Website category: university
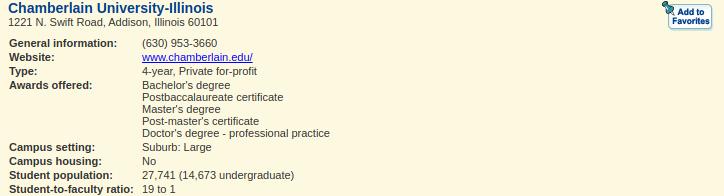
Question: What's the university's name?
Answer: Chamberlain University-Illinois

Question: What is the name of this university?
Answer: Chamberlain University-Illinois

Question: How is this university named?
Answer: Chamberlain University-Illinois

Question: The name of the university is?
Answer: Chamberlain University-Illinois

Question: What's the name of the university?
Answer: Chamberlain University-Illinois

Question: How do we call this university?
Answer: Chamberlain University-Illinois

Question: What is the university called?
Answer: Chamberlain University-Illinois

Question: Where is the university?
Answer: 1221 N. Swift Road, Addison, Illinois 60101

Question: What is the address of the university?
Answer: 1221 N. Swift Road, Addison, Illinois 60101

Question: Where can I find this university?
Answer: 1221 N. Swift Road, Addison, Illinois 60101

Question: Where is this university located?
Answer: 1221 N. Swift Road, Addison, Illinois 60101

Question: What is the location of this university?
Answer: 1221 N. Swift Road, Addison, Illinois 60101

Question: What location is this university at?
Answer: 1221 N. Swift Road, Addison, Illinois 60101

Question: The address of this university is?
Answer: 1221 N. Swift Road, Addison, Illinois 60101

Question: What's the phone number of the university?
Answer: (630) 953-3660

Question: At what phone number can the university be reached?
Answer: (630) 953-3660

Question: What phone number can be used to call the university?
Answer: (630) 953-3660

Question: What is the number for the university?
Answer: (630) 953-3660

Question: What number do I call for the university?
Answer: (630) 953-3660

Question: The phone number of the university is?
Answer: (630) 953-3660

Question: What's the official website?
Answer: www.chamberlain.edu/

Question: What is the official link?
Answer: www.chamberlain.edu/

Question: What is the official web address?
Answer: www.chamberlain.edu/

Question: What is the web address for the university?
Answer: www.chamberlain.edu/

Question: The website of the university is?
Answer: www.chamberlain.edu/

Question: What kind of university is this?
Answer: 4-year, Private for-profit

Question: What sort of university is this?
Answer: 4-year, Private for-profit

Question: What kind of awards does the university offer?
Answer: Bachelor's degree Postbaccalaureate certificate Master's degree Post-master's certificate Doctor's degree - professional practice

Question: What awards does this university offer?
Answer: Bachelor's degree Postbaccalaureate certificate Master's degree Post-master's certificate Doctor's degree - professional practice

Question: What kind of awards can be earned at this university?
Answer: Bachelor's degree Postbaccalaureate certificate Master's degree Post-master's certificate Doctor's degree - professional practice

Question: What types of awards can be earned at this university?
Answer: Bachelor's degree Postbaccalaureate certificate Master's degree Post-master's certificate Doctor's degree - professional practice

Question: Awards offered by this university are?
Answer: Bachelor's degree Postbaccalaureate certificate Master's degree Post-master's certificate Doctor's degree - professional practice

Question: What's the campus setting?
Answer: Suburb: Large

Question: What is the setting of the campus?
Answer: Suburb: Large

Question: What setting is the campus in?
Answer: Suburb: Large

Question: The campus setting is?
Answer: Suburb: Large

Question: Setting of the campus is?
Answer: Suburb: Large

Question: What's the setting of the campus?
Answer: Suburb: Large

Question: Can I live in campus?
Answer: No

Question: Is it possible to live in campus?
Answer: No

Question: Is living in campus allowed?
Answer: No

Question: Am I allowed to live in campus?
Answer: No

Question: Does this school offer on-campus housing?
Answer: No

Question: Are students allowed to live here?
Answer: No

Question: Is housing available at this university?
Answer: No

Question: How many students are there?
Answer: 27,741 (14,673 undergraduate)

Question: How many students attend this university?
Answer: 27,741 (14,673 undergraduate)

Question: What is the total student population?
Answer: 27,741 (14,673 undergraduate)

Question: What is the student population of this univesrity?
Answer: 27,741 (14,673 undergraduate)

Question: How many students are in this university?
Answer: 27,741 (14,673 undergraduate)

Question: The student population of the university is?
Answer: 27,741 (14,673 undergraduate)

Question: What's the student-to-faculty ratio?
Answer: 19 to 1

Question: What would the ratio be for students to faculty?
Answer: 19 to 1

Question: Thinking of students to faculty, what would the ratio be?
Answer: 19 to 1

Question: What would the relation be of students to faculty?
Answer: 19 to 1

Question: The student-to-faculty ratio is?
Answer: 19 to 1

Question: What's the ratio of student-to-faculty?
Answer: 19 to 1

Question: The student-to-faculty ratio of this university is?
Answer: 19 to 1